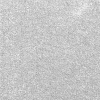
Atmospheric dust classification: dusty